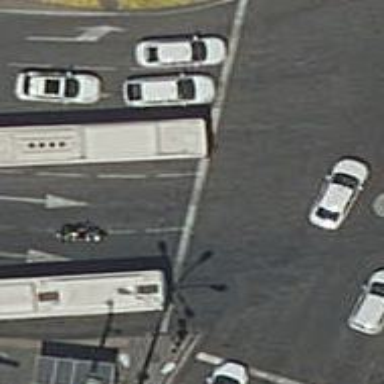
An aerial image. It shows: Road with traffic signals.